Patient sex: M
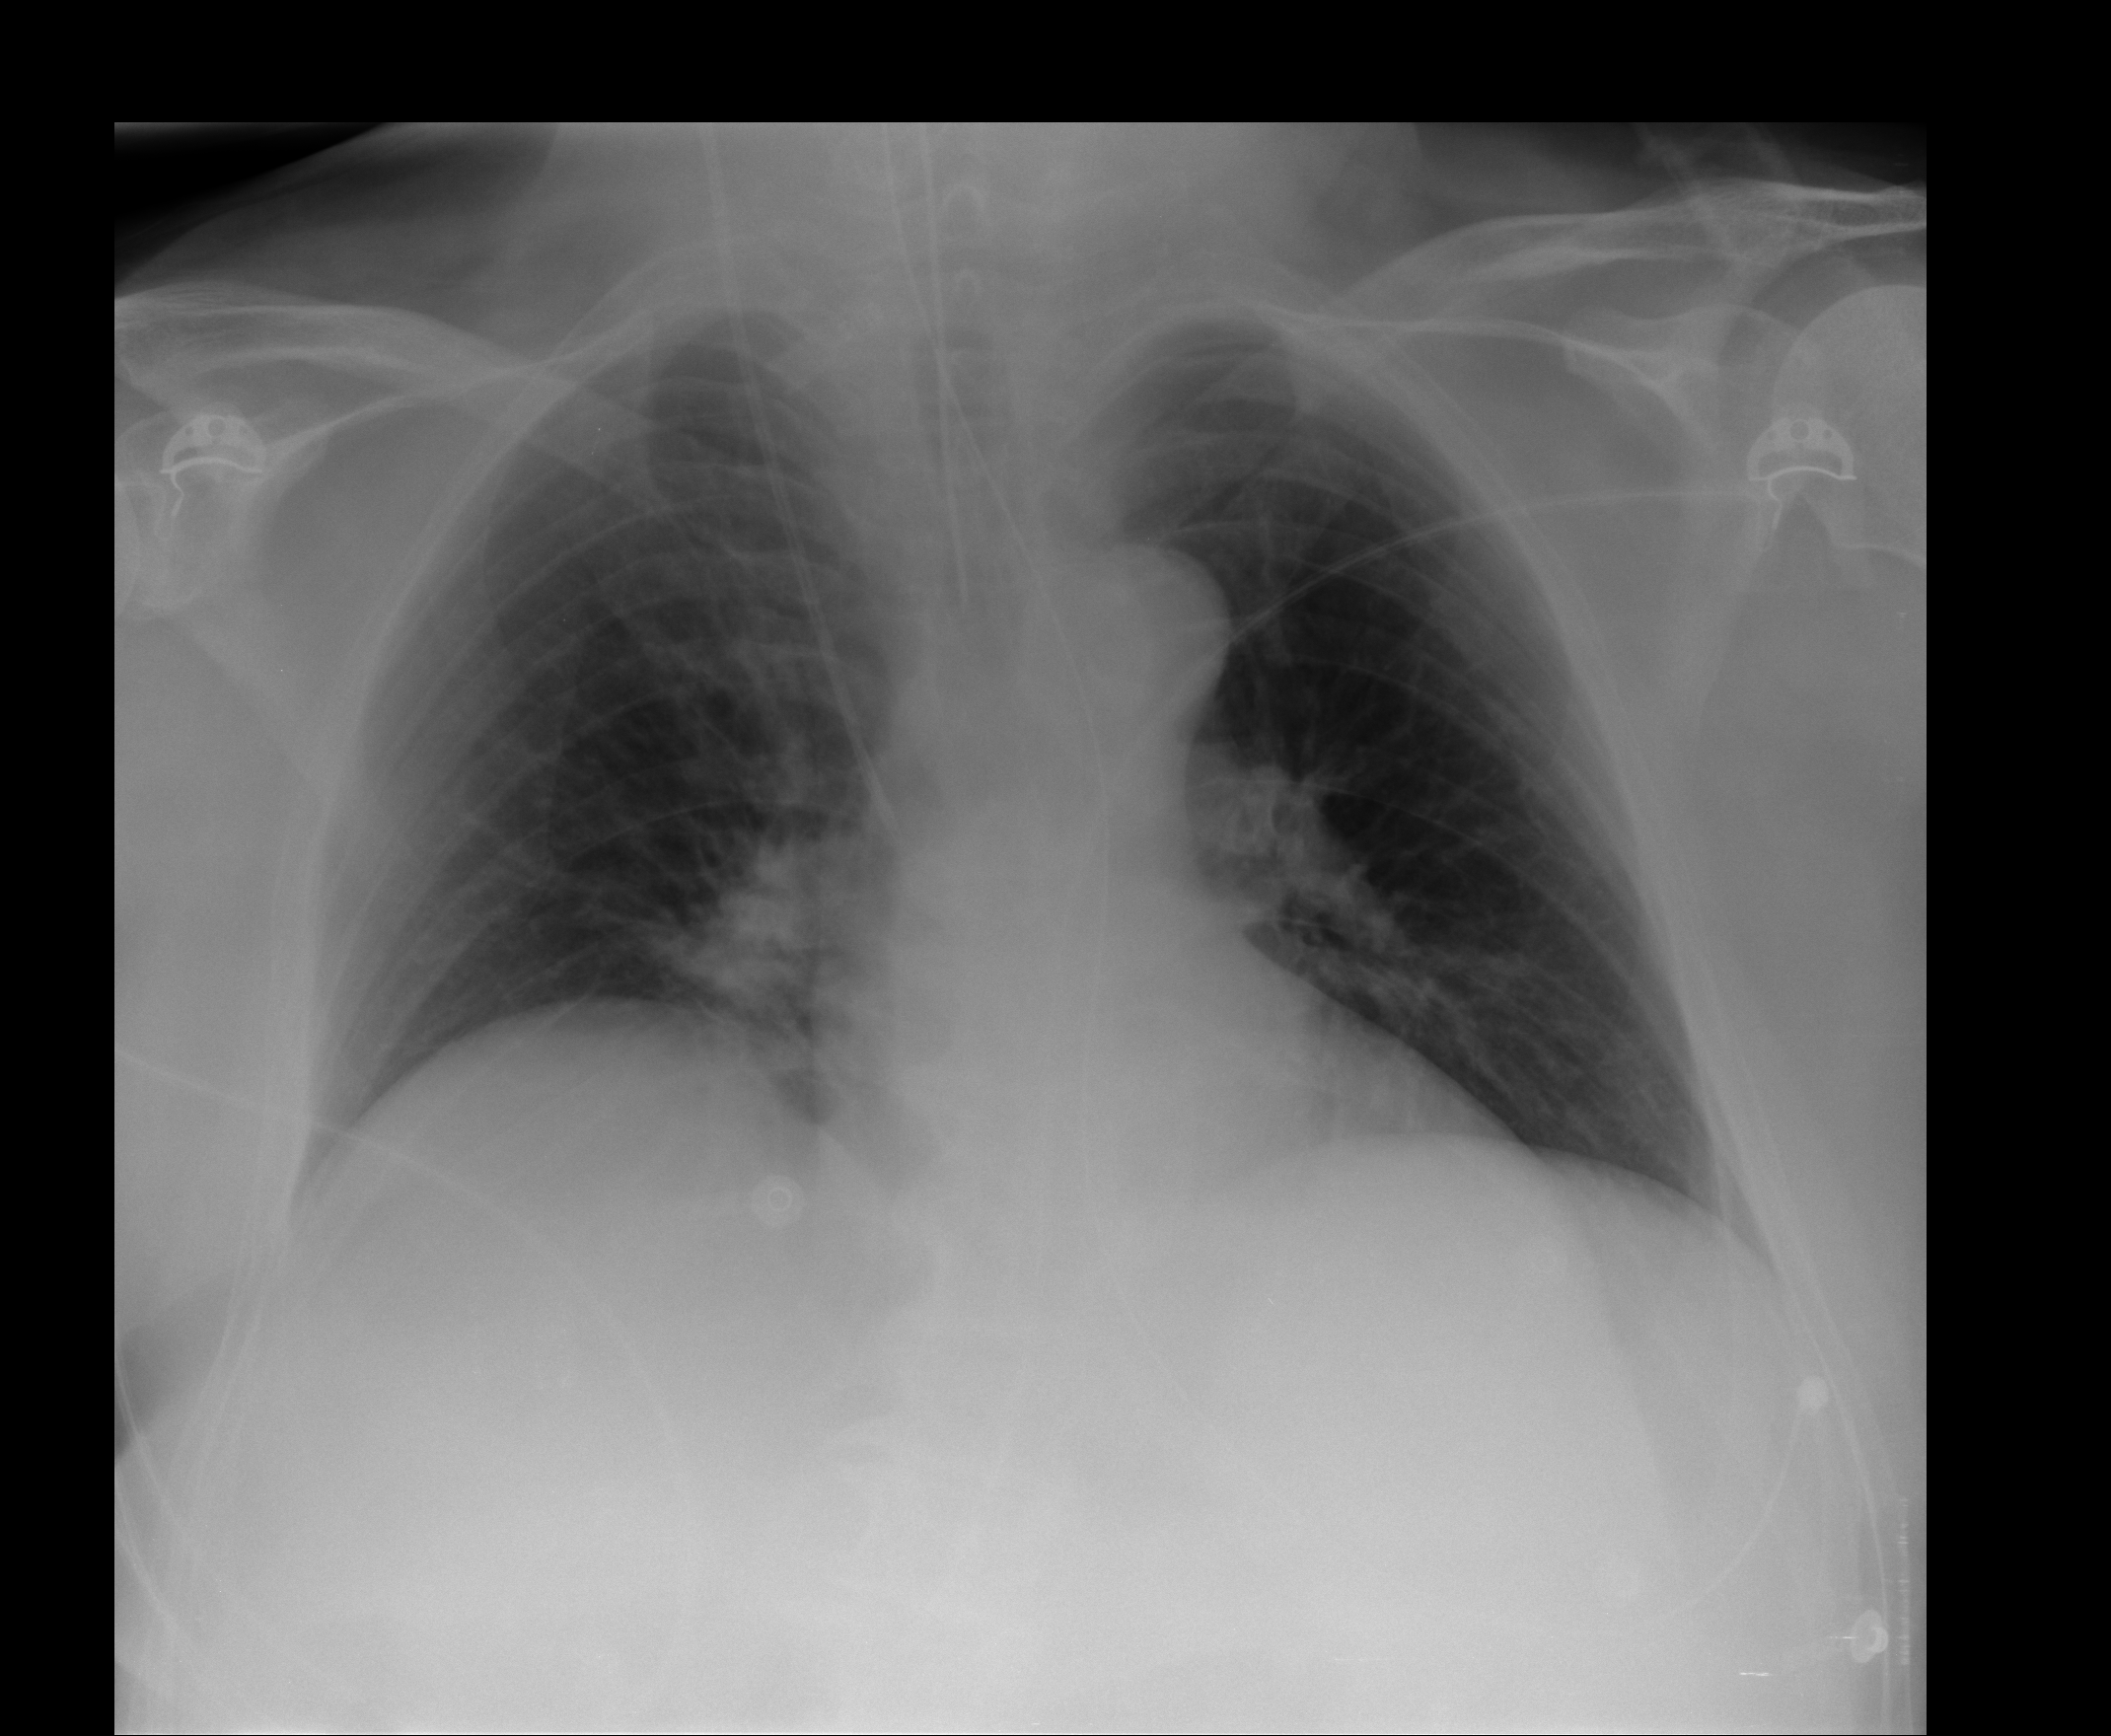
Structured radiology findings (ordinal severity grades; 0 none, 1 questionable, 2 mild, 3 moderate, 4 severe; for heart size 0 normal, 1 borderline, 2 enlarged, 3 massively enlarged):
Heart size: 0
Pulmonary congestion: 0
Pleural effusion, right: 0
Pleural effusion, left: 0
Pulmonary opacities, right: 0
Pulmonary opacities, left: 0
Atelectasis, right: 2
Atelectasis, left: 2